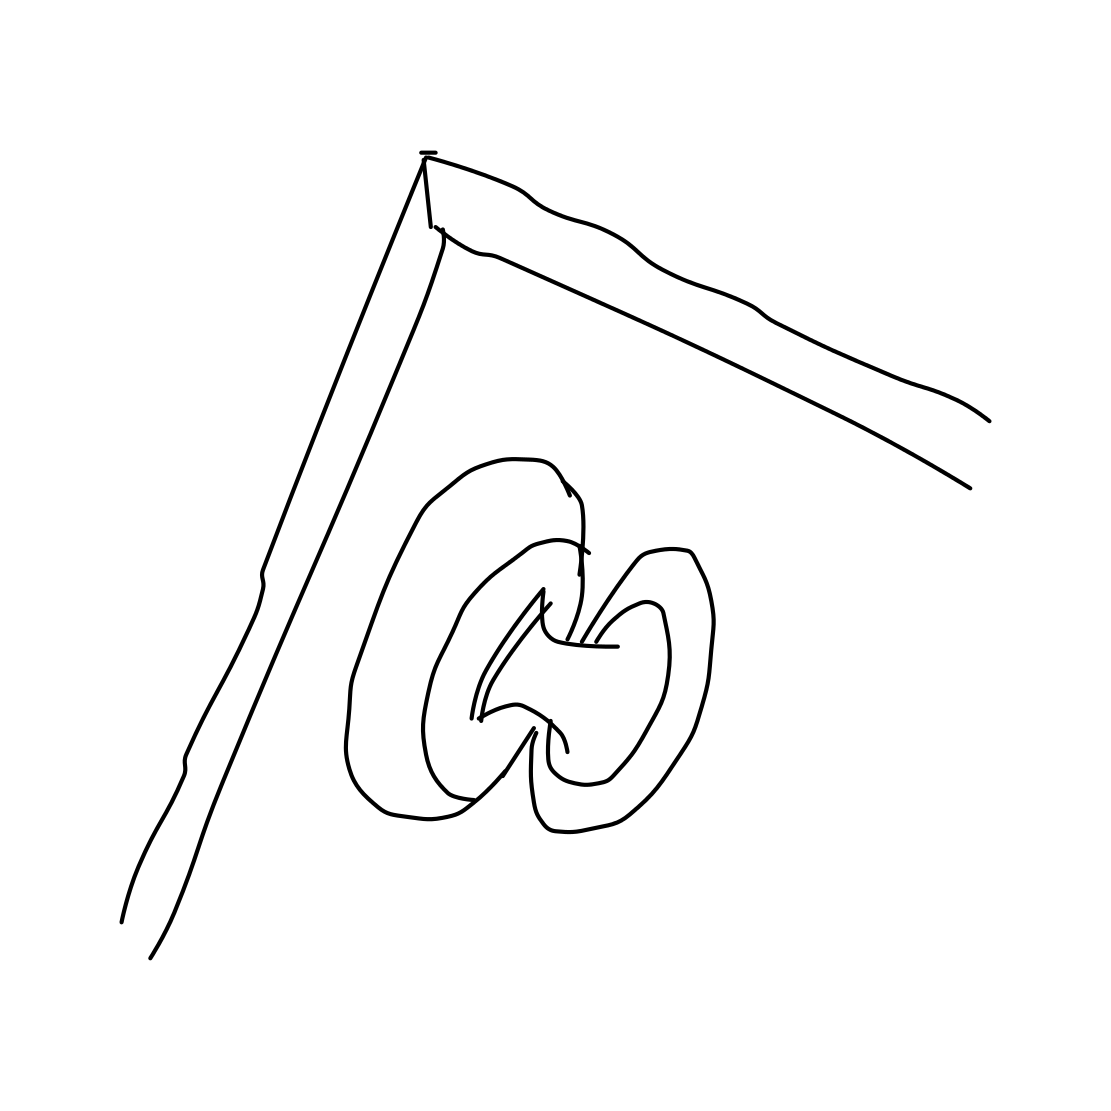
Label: door handle